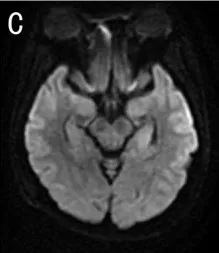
Cranial MRI results of the patient. Cranial MRI showed an increased signal intensity in the mesial temporal lobes and the hippocampus on T2 FLAIR and diffusion-weighted images. (C) Diffusion-weighted image.
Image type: radiology (mri)